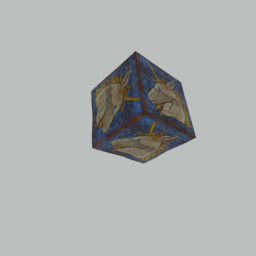
Label: decoration